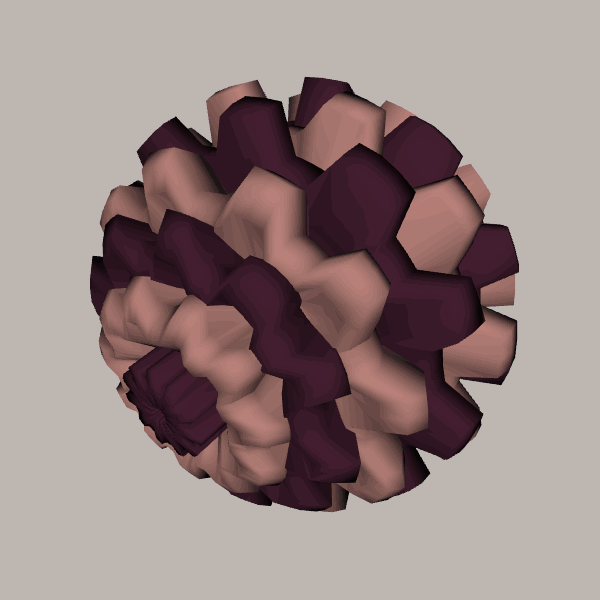
Background: light